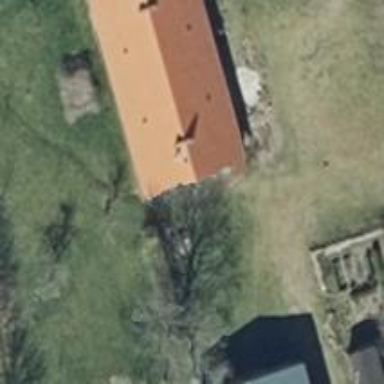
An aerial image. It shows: Building with gabled roof oriented along its structure. The roof is striking red color.